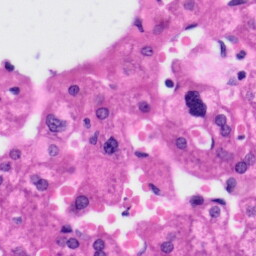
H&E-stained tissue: Liver